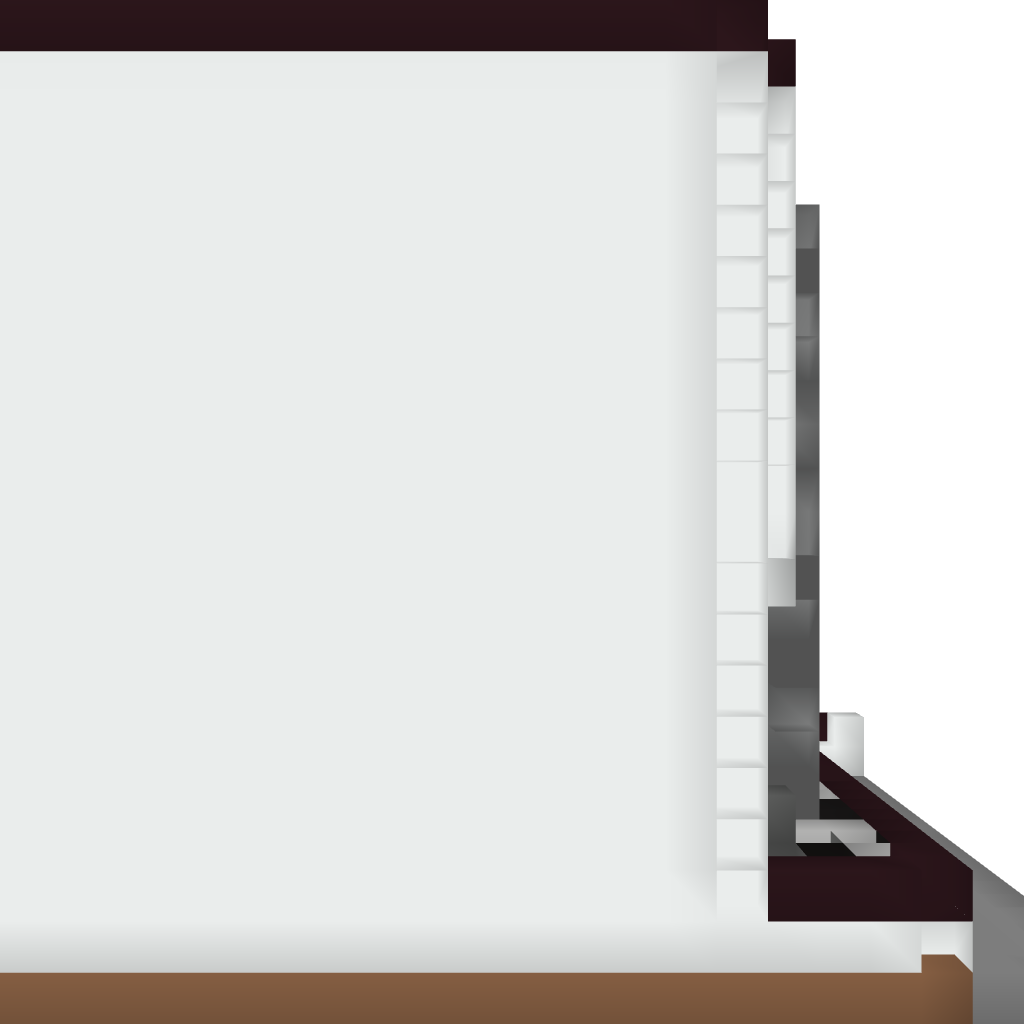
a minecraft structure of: A Modern Home